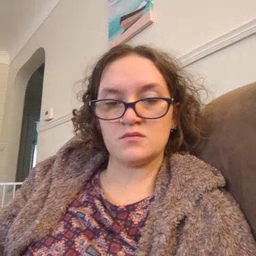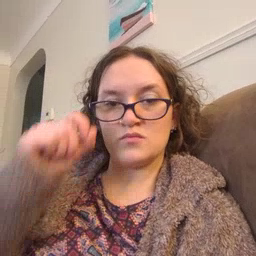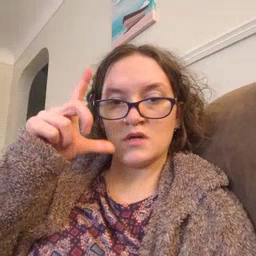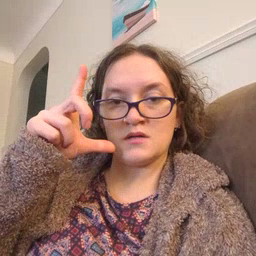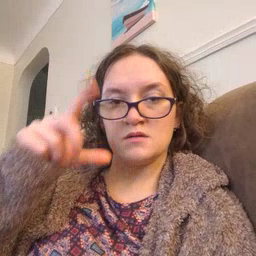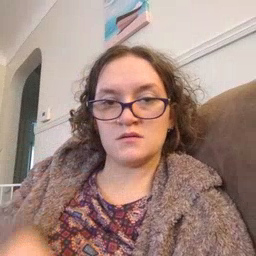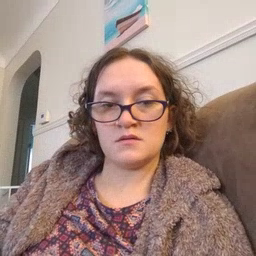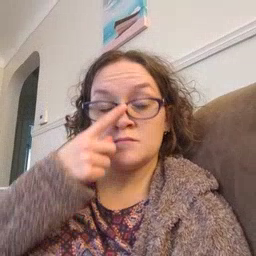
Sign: wake